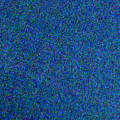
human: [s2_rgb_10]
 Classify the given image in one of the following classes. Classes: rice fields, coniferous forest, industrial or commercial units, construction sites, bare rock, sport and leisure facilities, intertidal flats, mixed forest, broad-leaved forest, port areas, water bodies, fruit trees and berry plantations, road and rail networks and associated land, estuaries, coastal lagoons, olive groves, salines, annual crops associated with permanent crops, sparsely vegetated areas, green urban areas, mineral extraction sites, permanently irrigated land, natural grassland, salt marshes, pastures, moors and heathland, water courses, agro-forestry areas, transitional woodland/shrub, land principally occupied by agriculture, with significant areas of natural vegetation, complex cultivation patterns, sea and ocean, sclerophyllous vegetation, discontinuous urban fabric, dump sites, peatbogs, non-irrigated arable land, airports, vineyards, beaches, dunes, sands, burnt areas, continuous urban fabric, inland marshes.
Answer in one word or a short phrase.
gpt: water bodies